Question: In this table view tutorial <URL> it says to set the identifier within the attributes inspector, however I have no identifier field appearing for my table view.

As a separate question, why is both an identifier and a tag needed to identify cells?
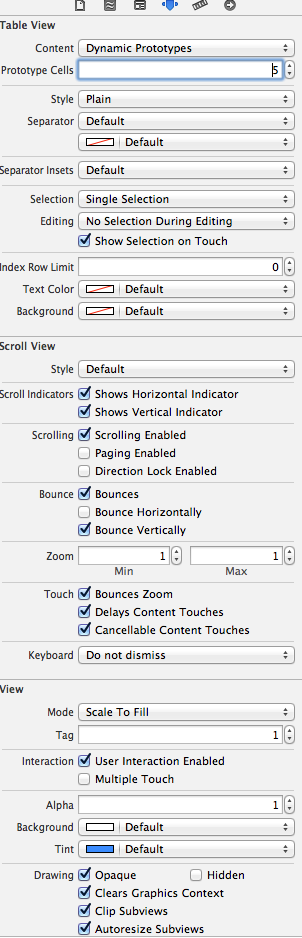
Answer: tap on Cell in storyboard and you can see this:

my cell for example is called cellTN...